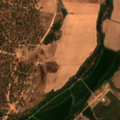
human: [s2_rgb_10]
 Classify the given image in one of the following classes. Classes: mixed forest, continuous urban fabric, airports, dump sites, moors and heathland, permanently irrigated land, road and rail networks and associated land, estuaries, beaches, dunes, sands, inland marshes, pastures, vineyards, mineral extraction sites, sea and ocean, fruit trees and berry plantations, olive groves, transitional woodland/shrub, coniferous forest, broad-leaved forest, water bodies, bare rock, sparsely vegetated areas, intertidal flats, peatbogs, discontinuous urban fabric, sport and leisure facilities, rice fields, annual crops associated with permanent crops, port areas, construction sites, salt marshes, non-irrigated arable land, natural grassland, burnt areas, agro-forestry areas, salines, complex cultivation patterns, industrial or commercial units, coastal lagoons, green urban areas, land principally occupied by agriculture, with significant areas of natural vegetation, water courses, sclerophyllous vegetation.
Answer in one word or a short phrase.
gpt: non-irrigated arable land, permanently irrigated land, rice fields, complex cultivation patterns, agro-forestry areas, broad-leaved forest